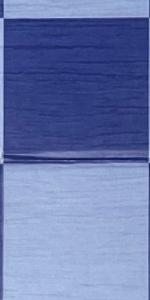
Label: Empty